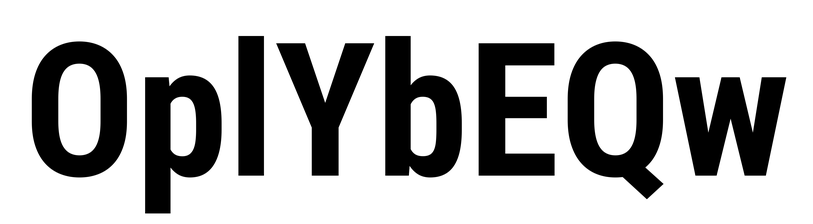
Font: Roboto_Condensed_Bold